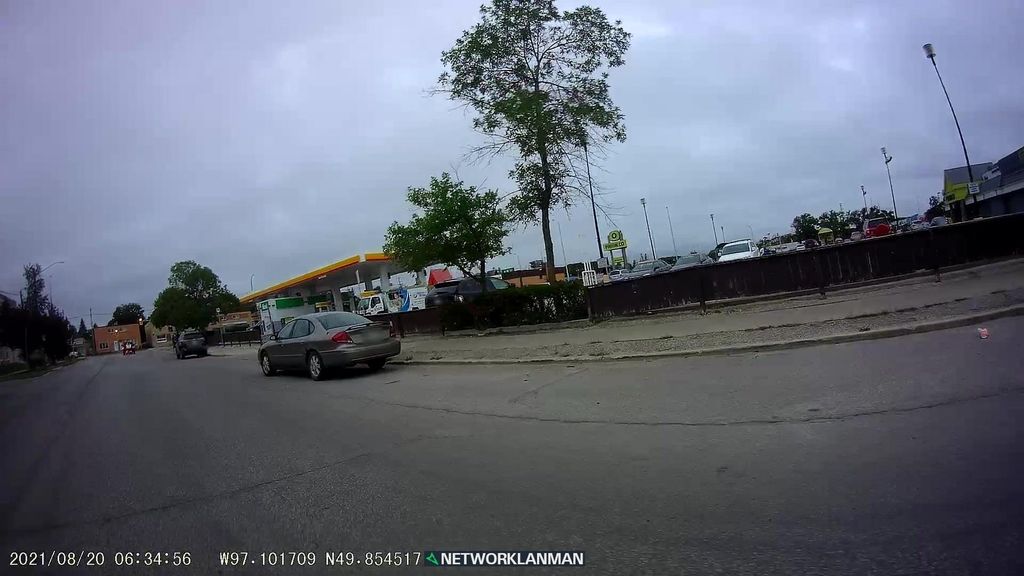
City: winnipeg